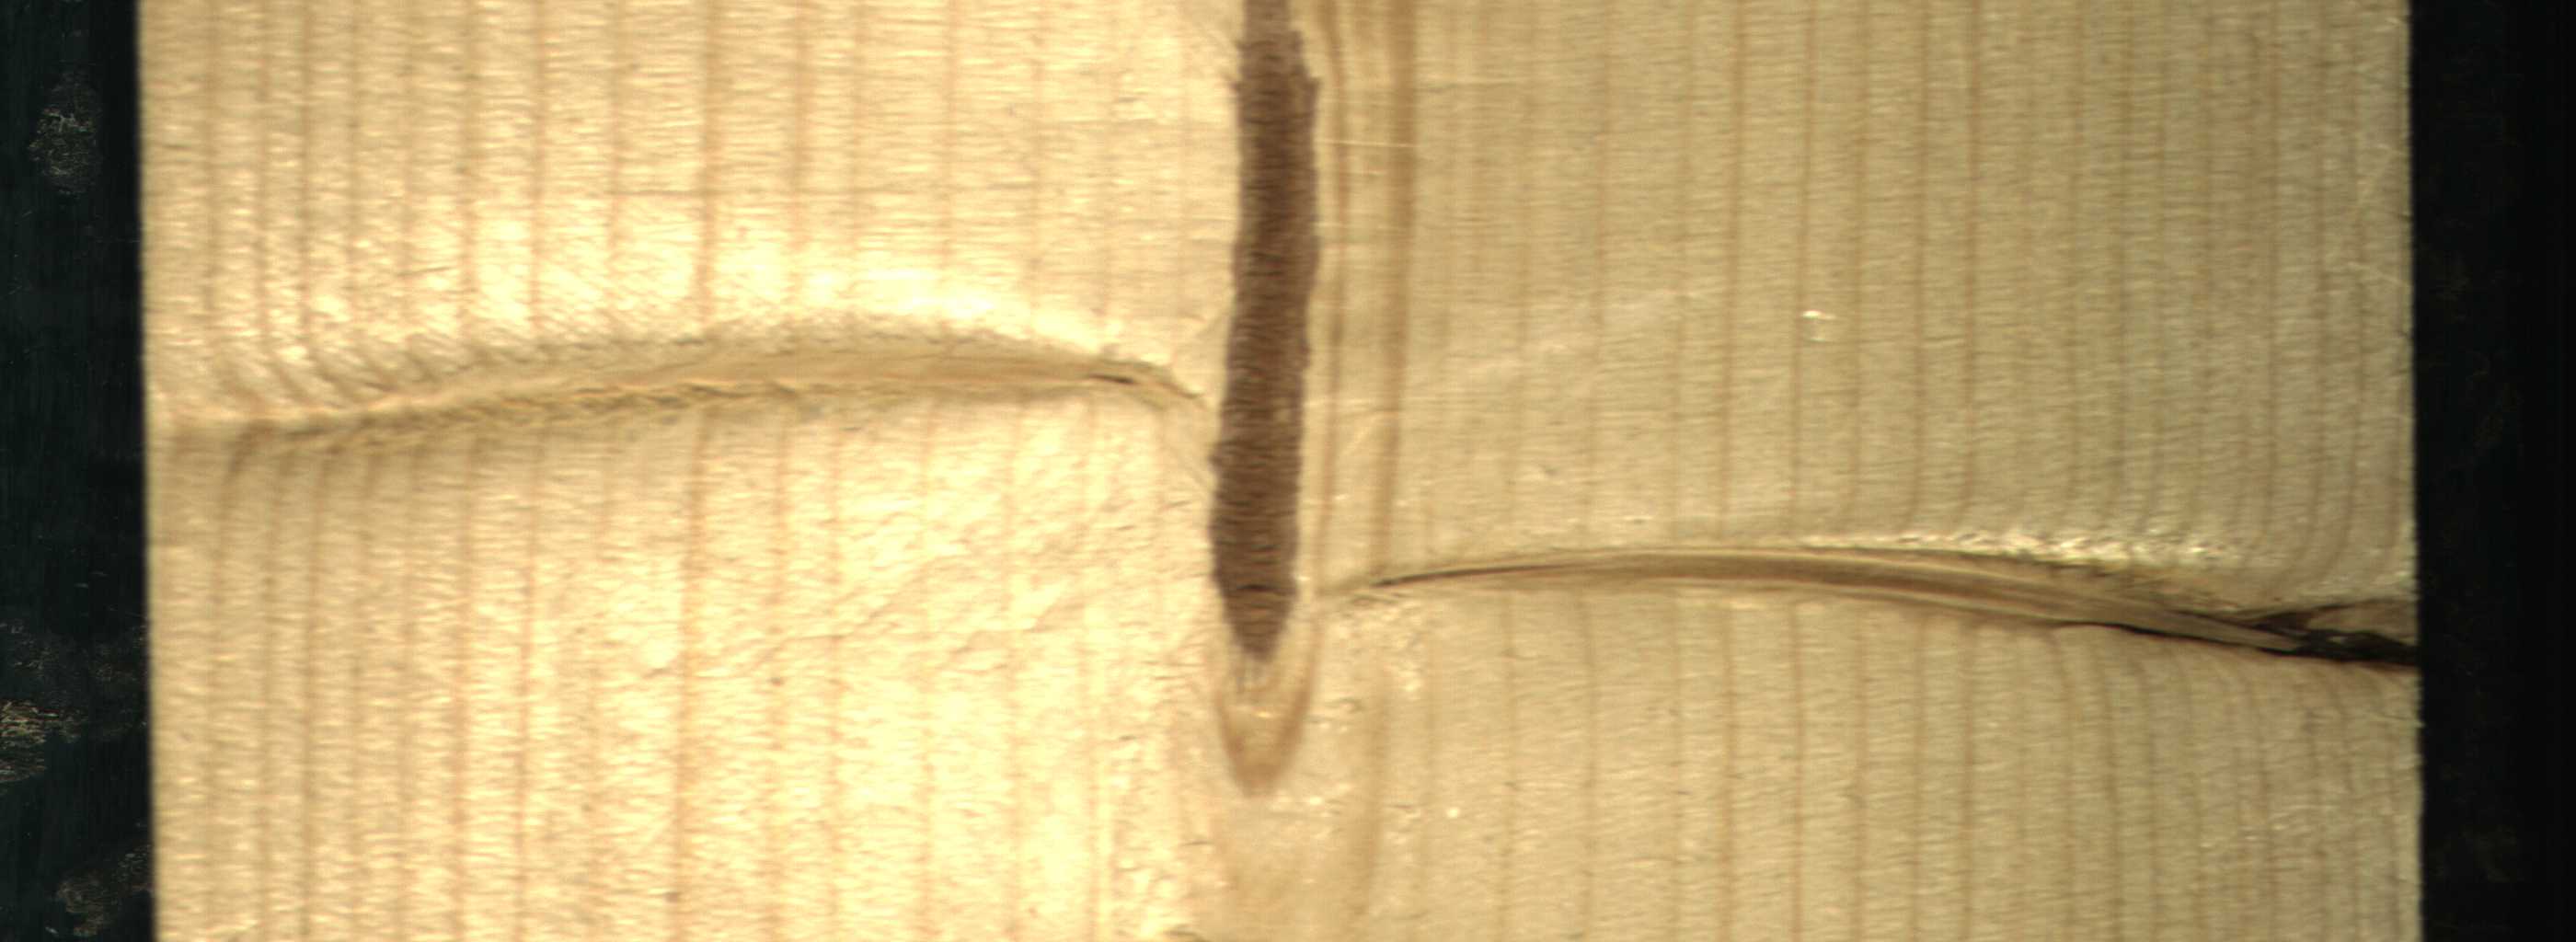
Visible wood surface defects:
Marrow
Dead_Knot
Live_Knot
Live_Knot